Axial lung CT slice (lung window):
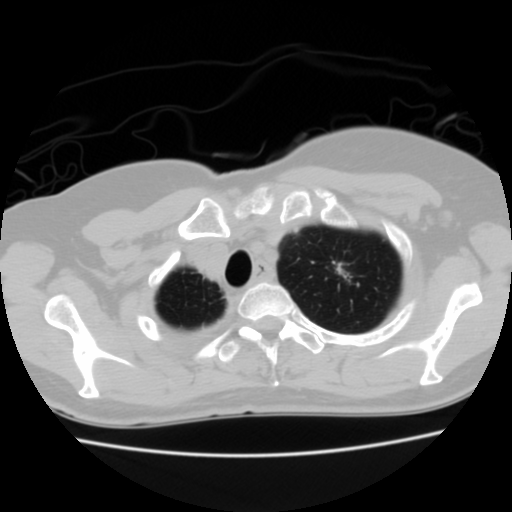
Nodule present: yes
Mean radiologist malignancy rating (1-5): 4.5